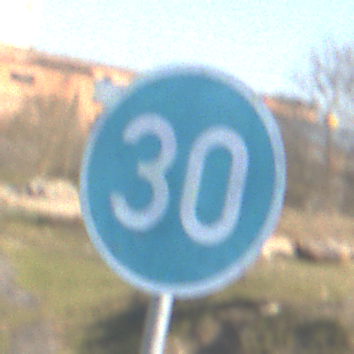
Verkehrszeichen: VorgeschriebeneMindestgeschwindigkeit
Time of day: MorningAfternoon
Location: Outdoor (Nature)
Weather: PartlyCloudy
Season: NotSpecified
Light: Natural